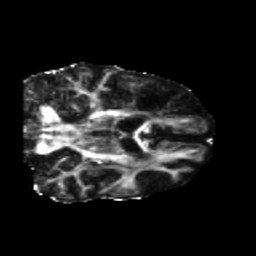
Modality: FA
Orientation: coronal
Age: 75
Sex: male
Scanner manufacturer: siemens
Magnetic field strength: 3 T
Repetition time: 5.25 s
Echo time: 0.08 s